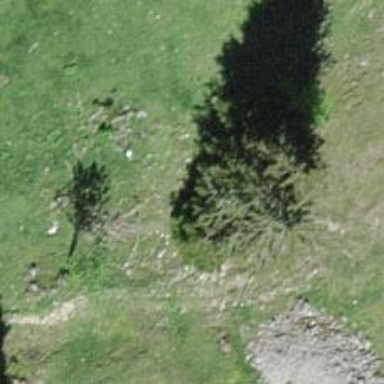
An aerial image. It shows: Needle-leaved tree in natural setting.